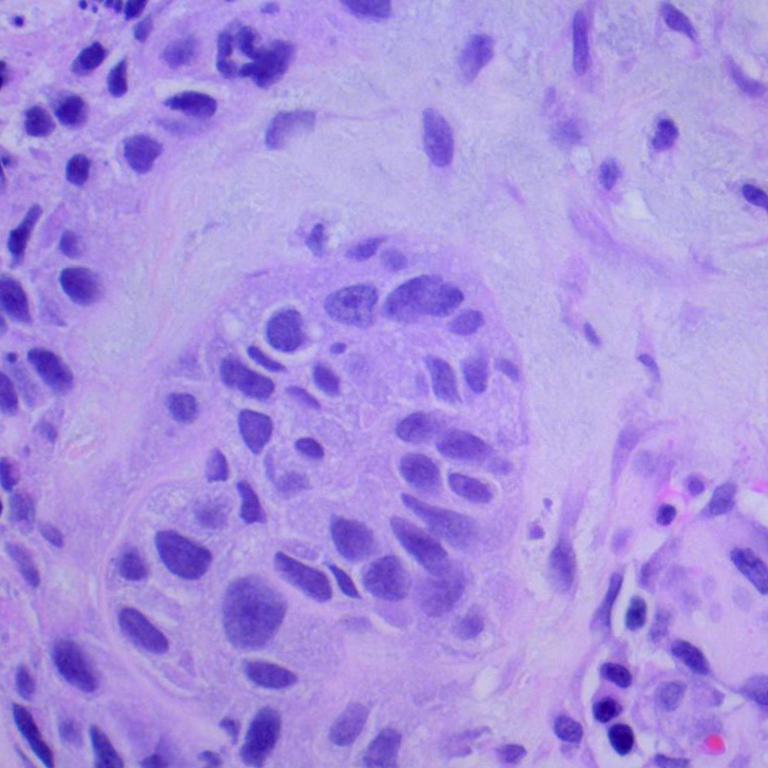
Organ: lung
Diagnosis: squamous carcinomas